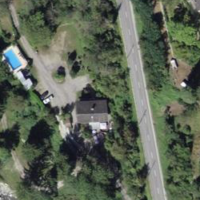
EUNIS habitat code: 41
Species observed at this site:
Poecile palustris
Actitis hypoleucos
Turdus philomelos
Parus major
Dendrocopos major
Turdus viscivorus
Fringilla coelebs
Coccothraustes coccothraustes
Picus viridis
Sylvia atricapilla
Turdus merula